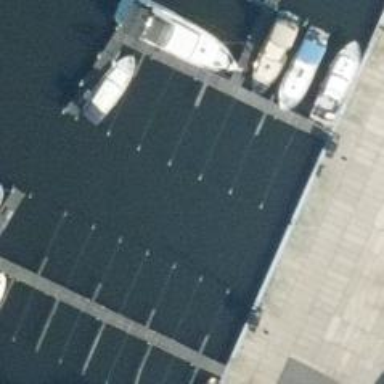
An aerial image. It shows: Marina with harbour.